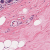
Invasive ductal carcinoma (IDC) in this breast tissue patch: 0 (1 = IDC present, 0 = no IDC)